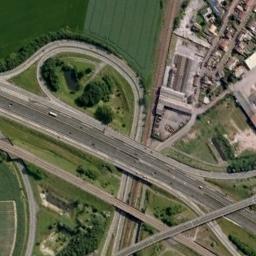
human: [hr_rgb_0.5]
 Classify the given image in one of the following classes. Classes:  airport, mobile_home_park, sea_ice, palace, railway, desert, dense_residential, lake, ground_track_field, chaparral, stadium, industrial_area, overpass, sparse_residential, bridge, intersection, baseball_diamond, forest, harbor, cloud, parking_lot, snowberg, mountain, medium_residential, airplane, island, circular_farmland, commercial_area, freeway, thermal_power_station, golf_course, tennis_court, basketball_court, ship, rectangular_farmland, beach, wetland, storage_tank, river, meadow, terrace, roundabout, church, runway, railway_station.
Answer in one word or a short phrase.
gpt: overpass